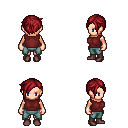
a pixel art fantasy rpg character, female body template, human, light skin, maroon sleeveless shirt, teal pants, brunette pixie cut hairstyle, maroon shoes, four views (front, back, left, right), 2x2 character sprite sheet, small pixel art, hard edges, no anti-aliasing